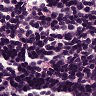
Metastatic tissue present: no